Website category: university
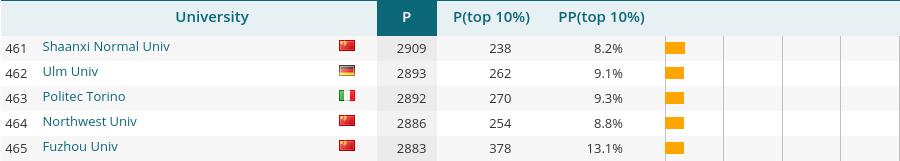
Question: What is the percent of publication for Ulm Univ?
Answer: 9.1%

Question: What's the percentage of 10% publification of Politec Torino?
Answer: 9.3%

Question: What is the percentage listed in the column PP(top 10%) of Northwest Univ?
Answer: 8.8%

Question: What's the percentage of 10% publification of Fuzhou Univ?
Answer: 13.1%

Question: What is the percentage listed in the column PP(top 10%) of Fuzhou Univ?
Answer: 13.1%

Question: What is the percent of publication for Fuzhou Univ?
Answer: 13.1%

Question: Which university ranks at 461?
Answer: Shaanxi Normal Univ

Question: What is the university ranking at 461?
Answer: Shaanxi Normal Univ

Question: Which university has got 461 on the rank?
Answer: Shaanxi Normal Univ

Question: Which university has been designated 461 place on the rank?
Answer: Shaanxi Normal Univ

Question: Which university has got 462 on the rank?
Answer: Ulm Univ

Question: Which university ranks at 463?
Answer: Politec Torino

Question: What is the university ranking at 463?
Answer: Politec Torino

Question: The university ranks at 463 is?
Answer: Politec Torino

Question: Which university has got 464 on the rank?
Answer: Northwest Univ

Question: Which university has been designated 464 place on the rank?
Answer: Northwest Univ

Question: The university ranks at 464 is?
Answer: Northwest Univ

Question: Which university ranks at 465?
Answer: Fuzhou Univ

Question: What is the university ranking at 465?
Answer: Fuzhou Univ

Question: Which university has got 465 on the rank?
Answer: Fuzhou Univ

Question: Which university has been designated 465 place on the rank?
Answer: Fuzhou Univ

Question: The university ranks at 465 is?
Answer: Fuzhou Univ

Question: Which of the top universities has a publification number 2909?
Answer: Shaanxi Normal Univ

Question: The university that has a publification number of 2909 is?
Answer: Shaanxi Normal Univ

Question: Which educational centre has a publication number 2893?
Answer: Ulm Univ

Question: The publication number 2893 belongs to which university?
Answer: Ulm Univ

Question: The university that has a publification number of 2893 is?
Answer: Ulm Univ

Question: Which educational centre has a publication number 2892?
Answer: Politec Torino

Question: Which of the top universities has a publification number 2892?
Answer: Politec Torino

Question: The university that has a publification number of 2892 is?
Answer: Politec Torino

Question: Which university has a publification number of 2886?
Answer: Northwest Univ

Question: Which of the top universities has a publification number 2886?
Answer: Northwest Univ

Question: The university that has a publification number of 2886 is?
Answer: Northwest Univ

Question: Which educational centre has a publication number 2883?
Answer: Fuzhou Univ

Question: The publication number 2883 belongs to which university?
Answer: Fuzhou Univ

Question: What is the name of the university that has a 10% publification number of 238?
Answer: Shaanxi Normal Univ

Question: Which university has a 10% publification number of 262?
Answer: Ulm Univ

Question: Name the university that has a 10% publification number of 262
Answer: Ulm Univ

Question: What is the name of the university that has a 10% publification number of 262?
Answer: Ulm Univ

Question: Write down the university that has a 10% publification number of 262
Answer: Ulm Univ

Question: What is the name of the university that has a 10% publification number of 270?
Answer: Politec Torino

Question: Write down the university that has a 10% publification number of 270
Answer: Politec Torino

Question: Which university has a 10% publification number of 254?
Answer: Northwest Univ

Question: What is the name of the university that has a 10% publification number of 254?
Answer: Northwest Univ

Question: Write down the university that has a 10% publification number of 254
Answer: Northwest Univ

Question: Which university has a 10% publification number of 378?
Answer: Fuzhou Univ